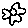
Label: flower